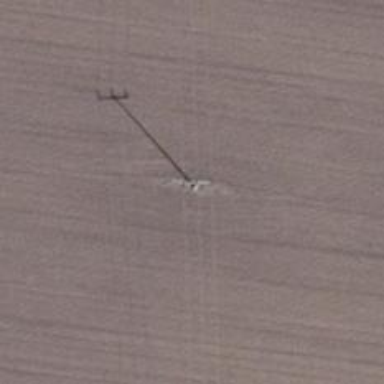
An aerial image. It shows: Power pole.